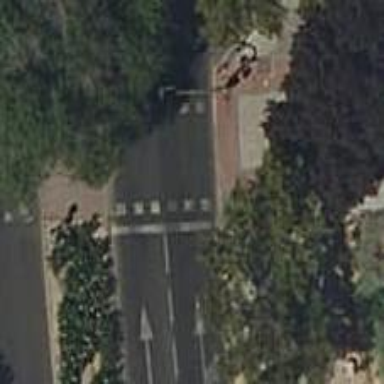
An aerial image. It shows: Road with traffic signals.